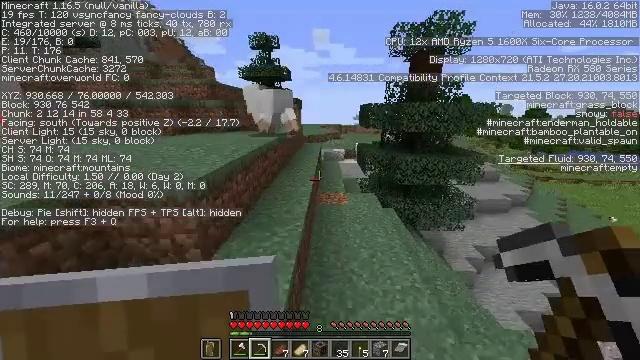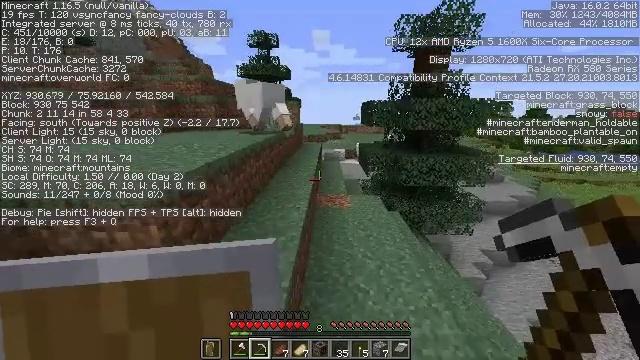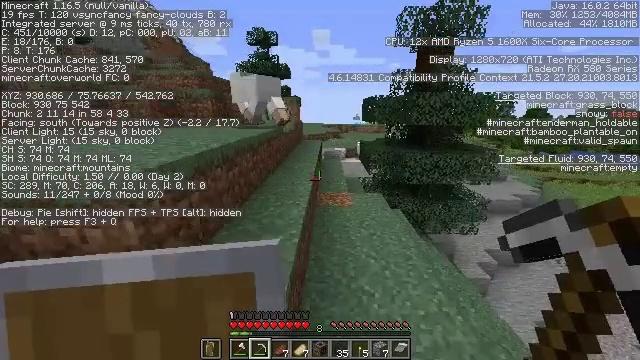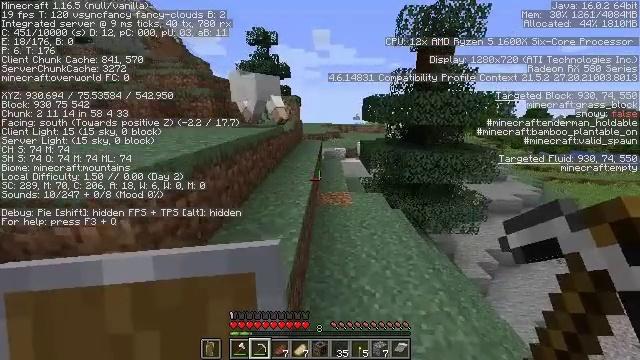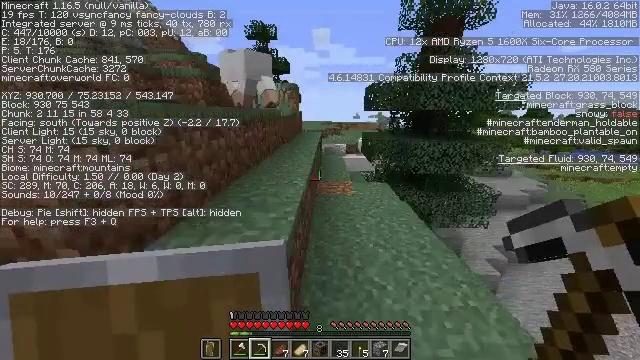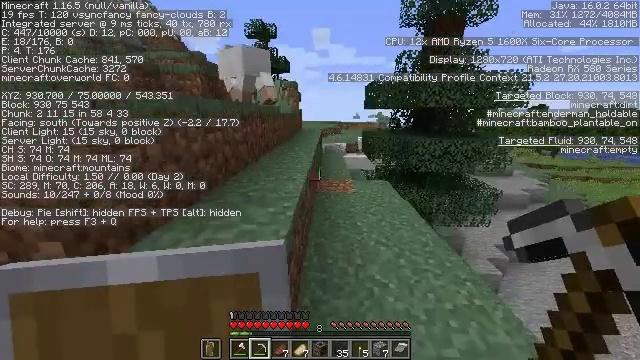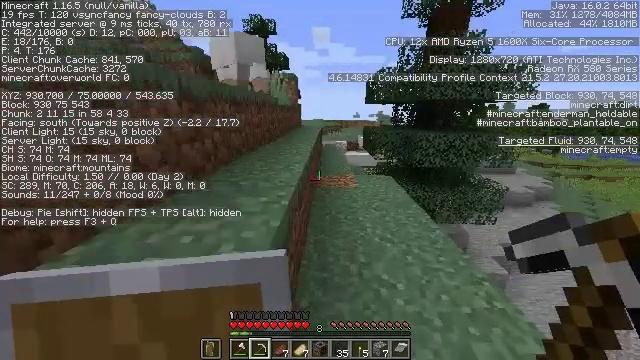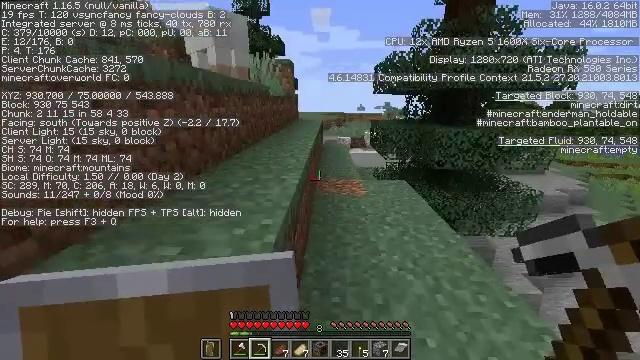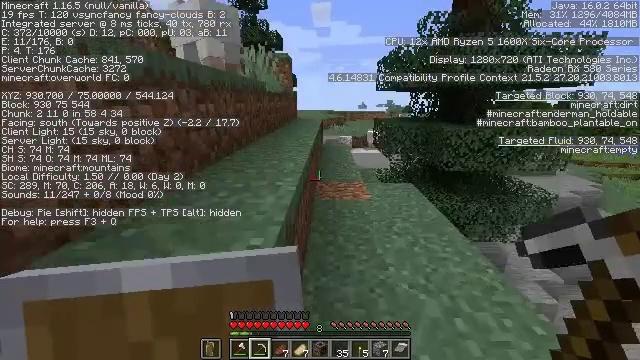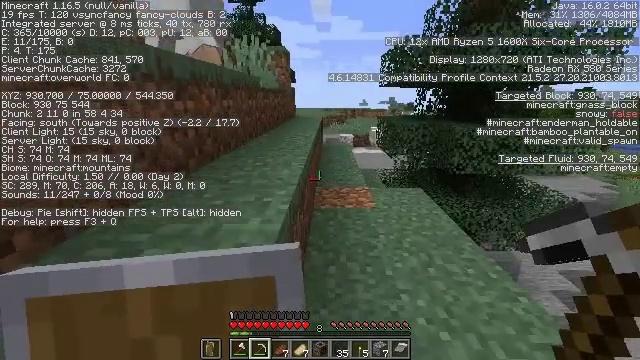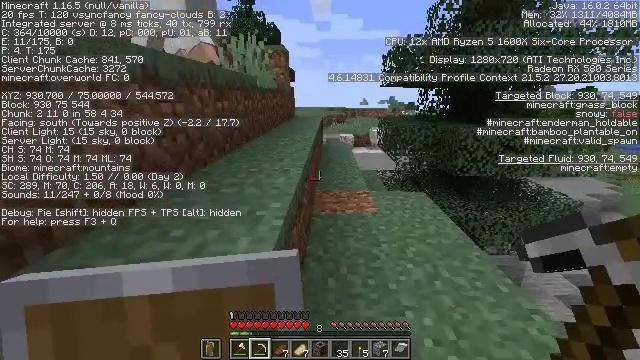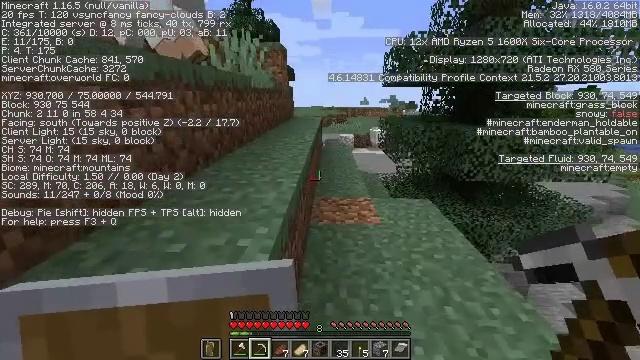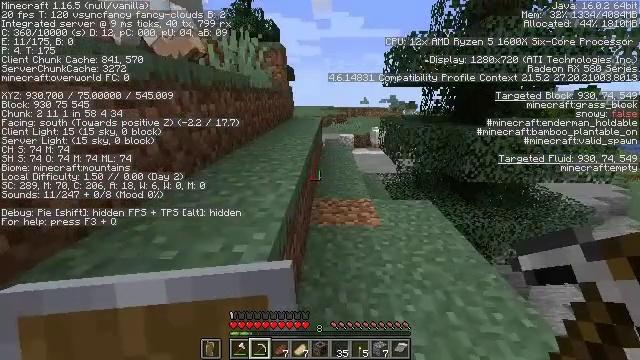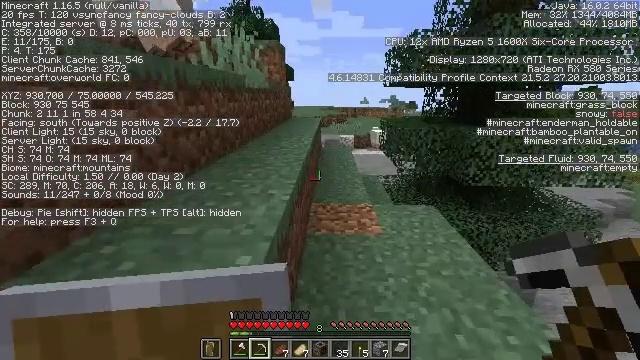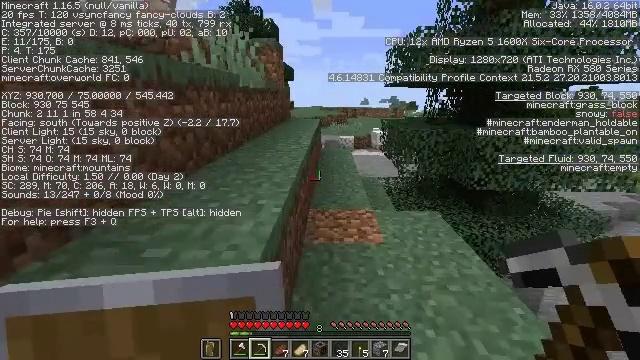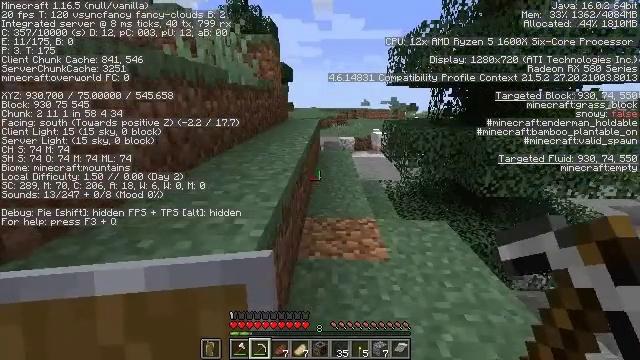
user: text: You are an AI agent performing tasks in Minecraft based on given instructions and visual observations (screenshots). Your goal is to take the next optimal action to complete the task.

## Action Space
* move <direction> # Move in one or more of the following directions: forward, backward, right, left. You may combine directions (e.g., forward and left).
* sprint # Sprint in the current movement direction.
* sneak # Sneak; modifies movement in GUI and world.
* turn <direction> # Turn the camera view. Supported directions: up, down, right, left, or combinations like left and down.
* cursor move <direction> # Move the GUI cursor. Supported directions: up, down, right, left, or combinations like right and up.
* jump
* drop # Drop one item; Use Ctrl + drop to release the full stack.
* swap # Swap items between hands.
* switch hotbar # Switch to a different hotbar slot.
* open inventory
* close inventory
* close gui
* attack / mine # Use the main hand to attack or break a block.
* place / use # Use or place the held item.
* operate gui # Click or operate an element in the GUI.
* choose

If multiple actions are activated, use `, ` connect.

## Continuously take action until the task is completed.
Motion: motion action
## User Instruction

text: Trim the tree by mining oak leaves.
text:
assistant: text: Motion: move forward
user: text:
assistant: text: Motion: move forward
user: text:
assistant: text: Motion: move forward
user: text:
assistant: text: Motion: move forward
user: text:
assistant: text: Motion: move forward
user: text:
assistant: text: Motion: move forward
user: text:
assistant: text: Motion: move forward
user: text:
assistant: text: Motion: move forward
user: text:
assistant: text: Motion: move forward
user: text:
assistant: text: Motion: move forward
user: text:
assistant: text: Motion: move forward
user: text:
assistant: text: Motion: move forward
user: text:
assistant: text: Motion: move forward
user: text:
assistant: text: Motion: move forward
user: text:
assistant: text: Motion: move forward
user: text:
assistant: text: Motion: move forward
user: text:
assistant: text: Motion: move forward
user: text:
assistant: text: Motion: move forward, turn right and up
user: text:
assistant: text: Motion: move forward, turn right
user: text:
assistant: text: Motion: move forward
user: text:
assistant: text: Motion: move forward
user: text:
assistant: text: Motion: move forward
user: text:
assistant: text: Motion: move forward
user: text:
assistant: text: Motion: move forward
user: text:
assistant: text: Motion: move forward
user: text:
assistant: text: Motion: move forward
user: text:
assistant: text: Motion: move forward
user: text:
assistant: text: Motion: move forward
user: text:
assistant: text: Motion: move forward
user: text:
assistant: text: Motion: move forward, sprint